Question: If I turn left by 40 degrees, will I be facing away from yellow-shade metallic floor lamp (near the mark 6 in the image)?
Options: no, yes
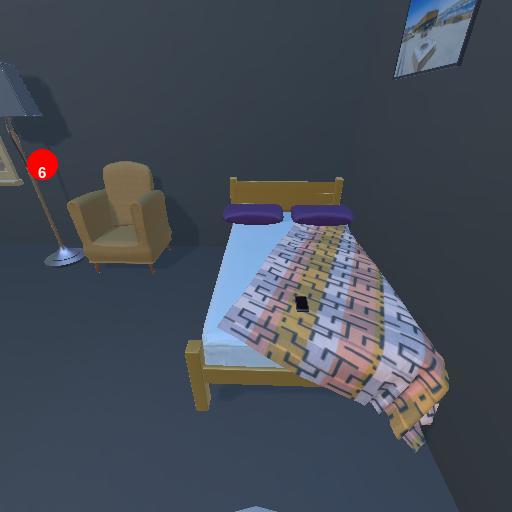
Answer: no